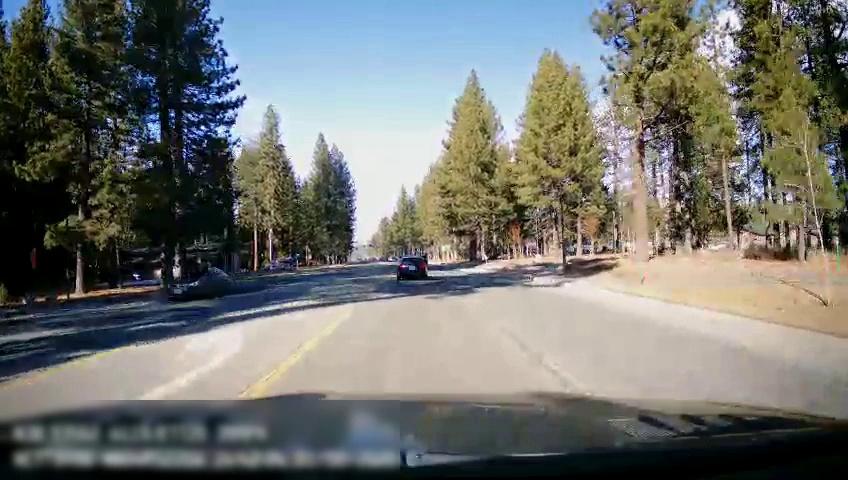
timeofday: Day
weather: Sunny
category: Drivable Space
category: Vehicles | Car
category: Lanes | Opposite Lane
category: Lanes | Current Lane
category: Lanes | Current Lane